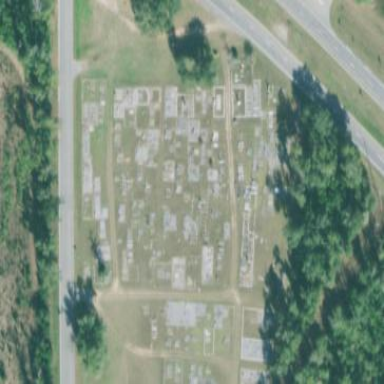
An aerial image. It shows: Cemetery.